Milling tool wear sample.
Tool blade image: 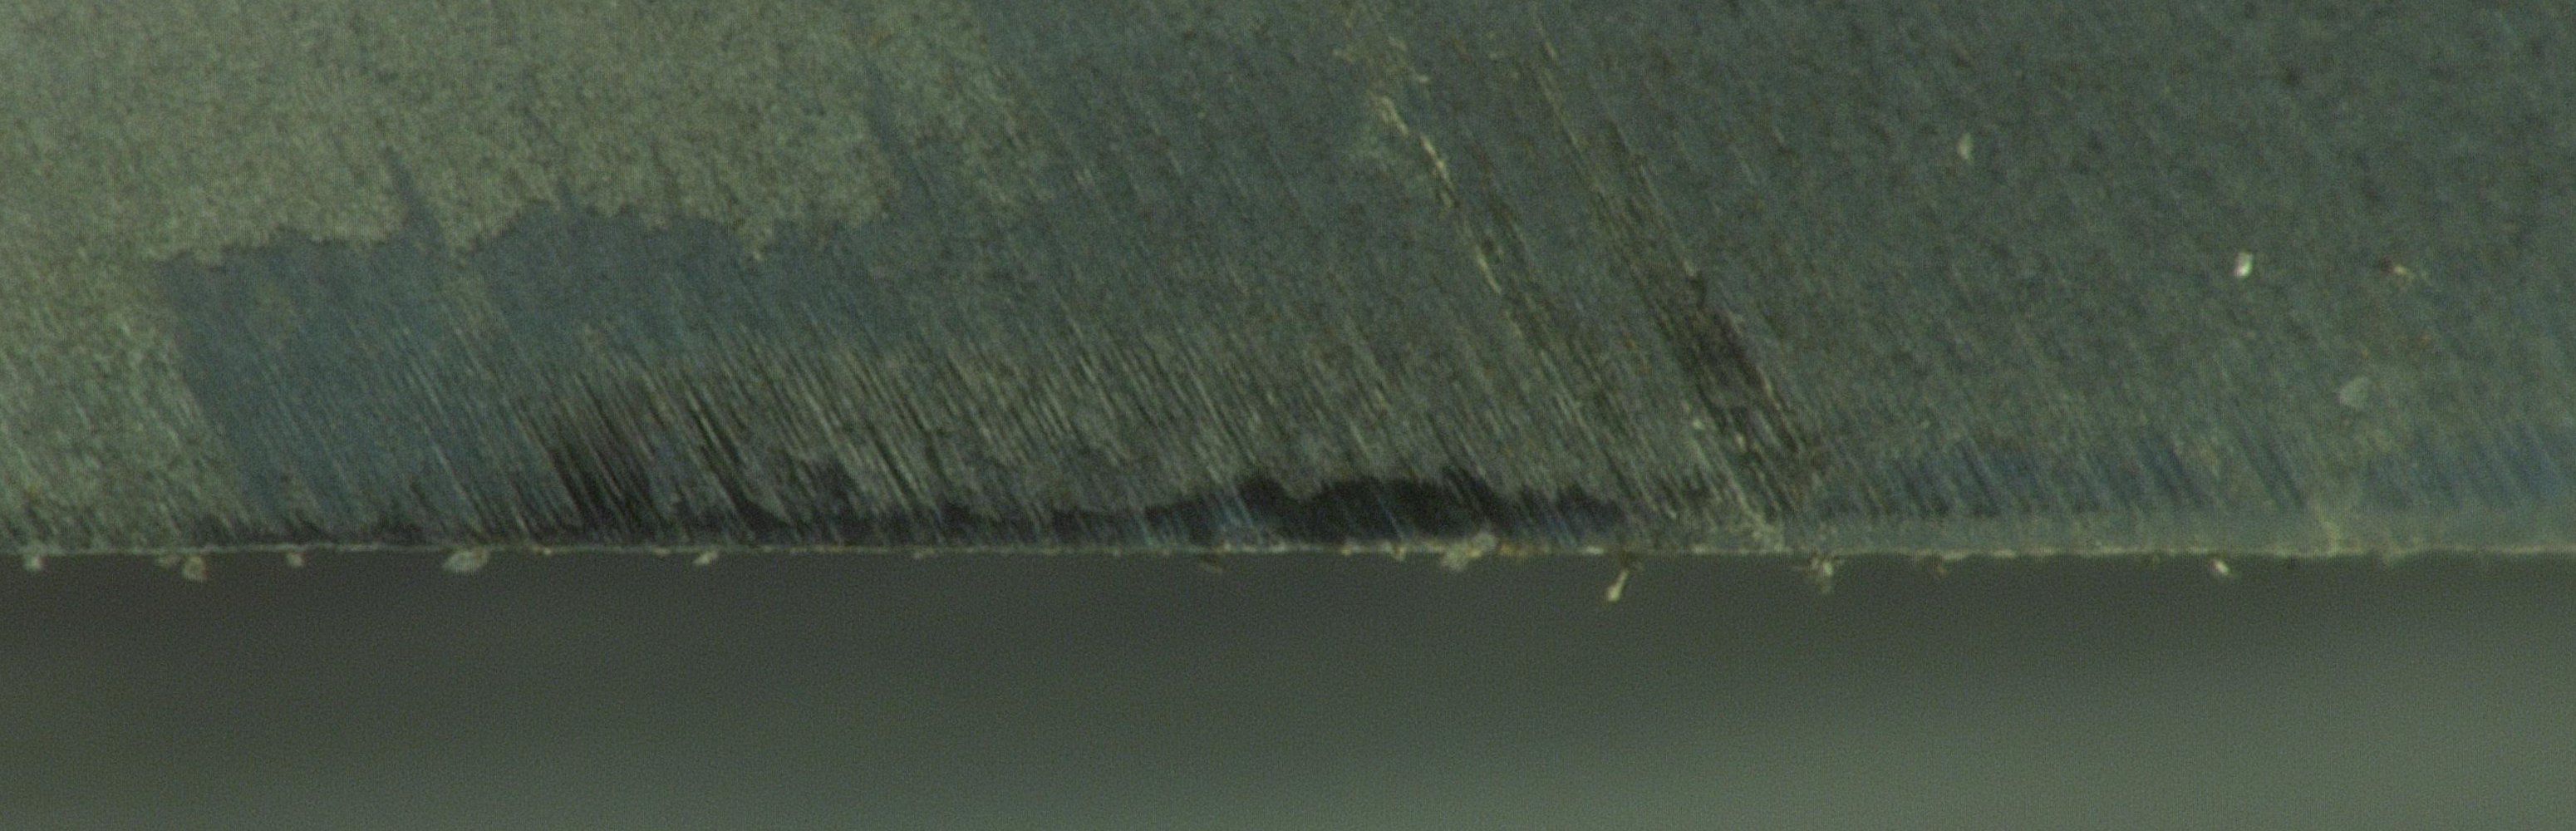
Chip image: 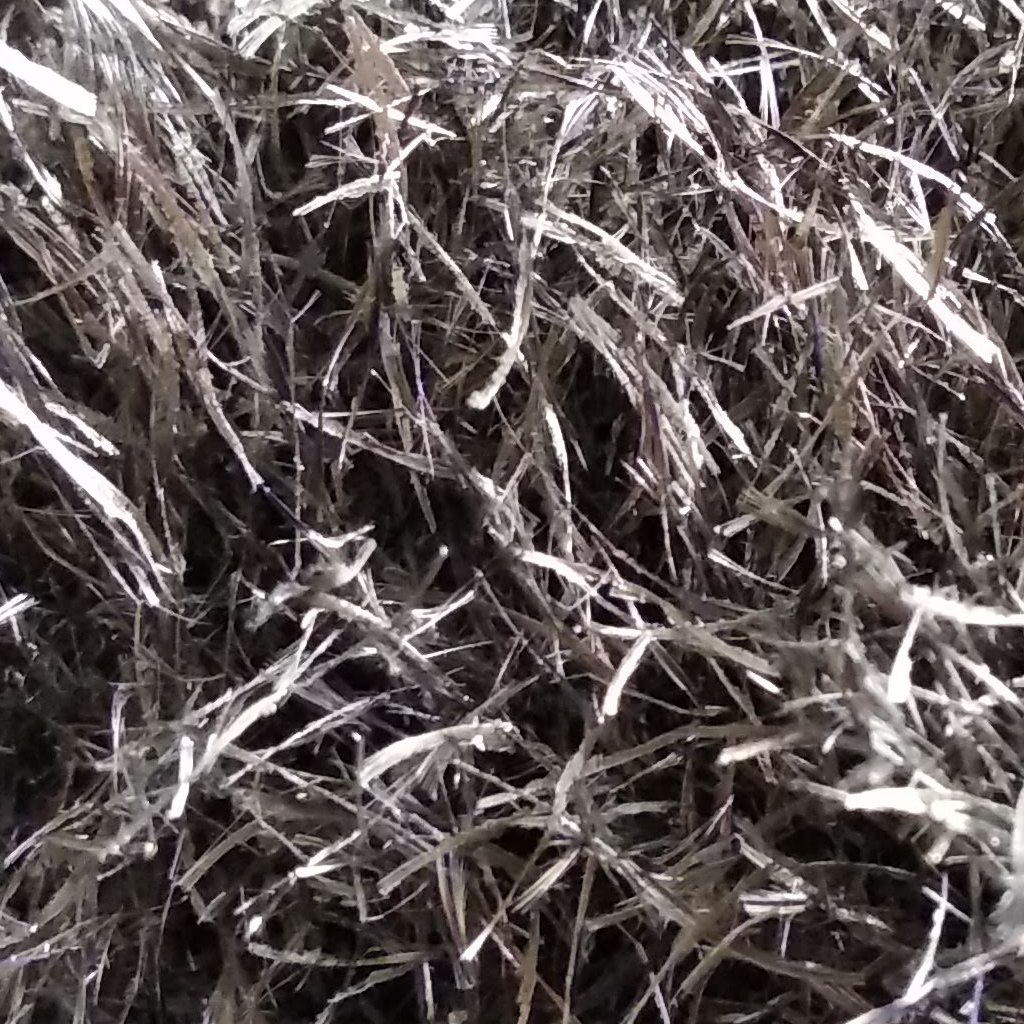
Workpiece image: 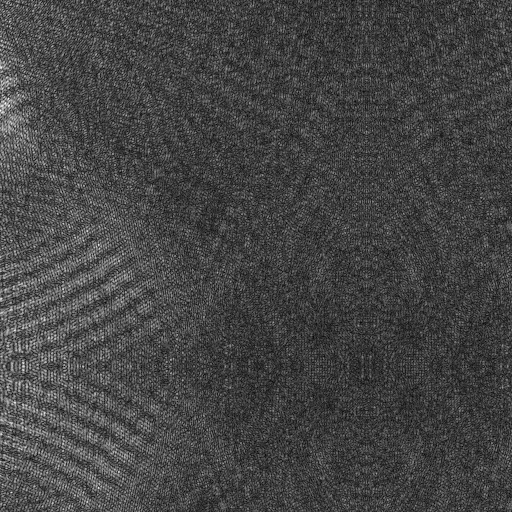
Tool wear state: sharp
Gaps: 0
Flank wear: 33.85
Overhang: 36.14
Force-signal Mel-spectrograms (X, Y, Z axes): 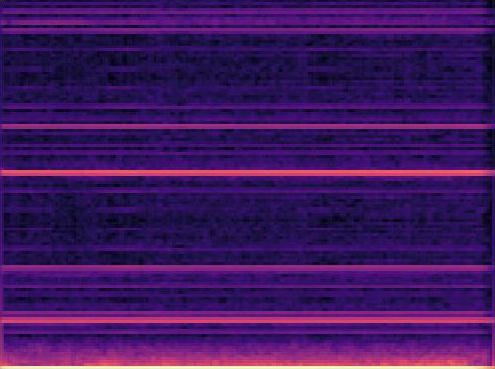 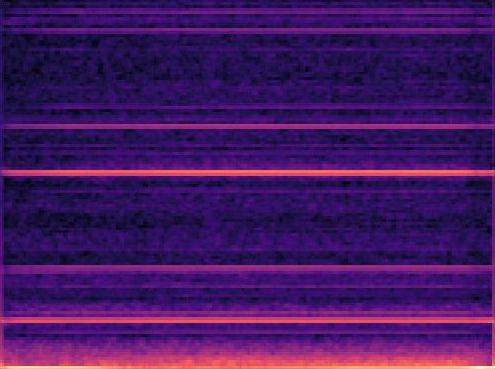 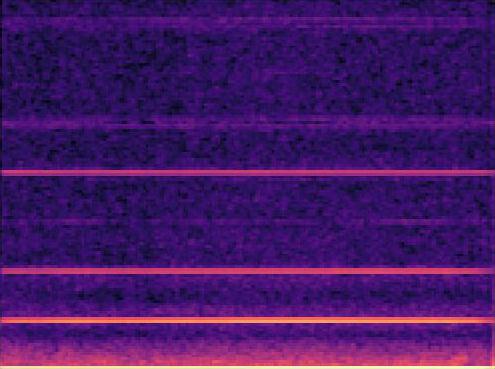
Force-signal scalograms (X, Y, Z axes): 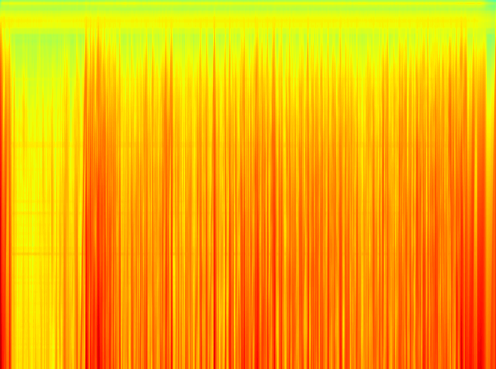 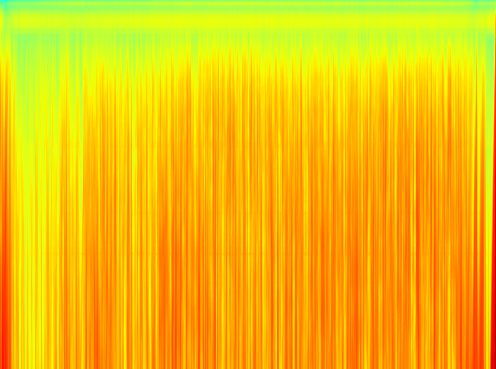 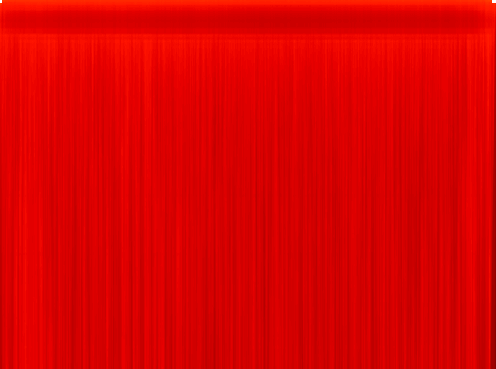
Force phase: initial_break_in_wear